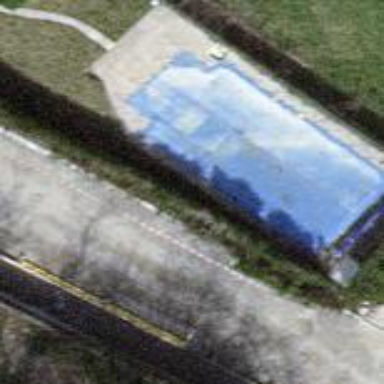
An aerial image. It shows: Swimming pool located in leisure land.